Question: I'm building a Laravel 4.2 app and I'm using Creolab's Modules package. It's an app for managing company trainings, so my module is called Trainings. All works well except saving newly created trainings. The error I receive when I submit the Create New form is:
'''
Call to undefined method Roche\Trainings\Facades\TrainingFacade::save()
'''

These are my <URL>. Nothing I try seems to fix it.
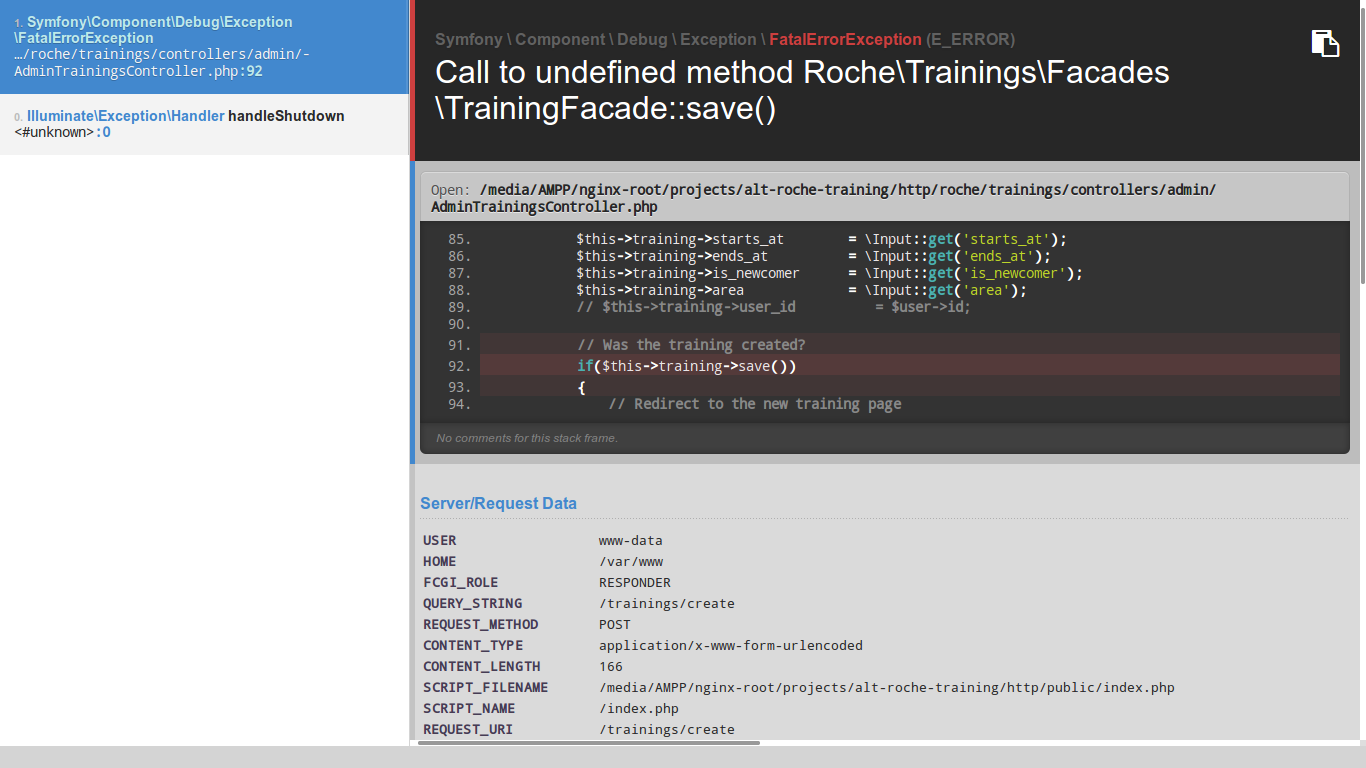
Answer: You don't need to change your facade alias here, but you have other error here.
In your 'AdminTrainingsController' you want to use 'Training' model so you import 'Training' before your class definition this way:
'''
use Training;
'''
but model 'Training' is not in root namespace, in root namespace there is 'TrainingFacade' because you probably define it in your 'app.php' file this way:
'''
'Training' => 'Roche\Trainings\Facades\TrainingFacade',
'''
That's ok, you don't need to change this facade alias.
So now, Laravel inject into your constructor not 'Training' model but 'TrainingFacade' (because 'Training' in root namespace is alias for 'TrainingFacade').
What you need here is importing correct namespace for your 'Training' model.
When we look at your 'Training' model class we see the code is:
'''
<?php namespace Roche\Trainings\Models;
class Training extends \Eloquent {
protected $guarded = array('id');
}
'''
so it's in 'Roche\Trainings\Models' namespace.
So to make it work in 'AdminTrainingsController' you need to change:
'''
use Training;
'''
into:
'''
use Roche\Trainings\Models\Training;
'''
Now Laravel will inject into constructor 'Training' model (and not 'TrainingFacade' as it was doing).
You could also make some tests, for example changing in your 'app.php' your 'TrainingFacade' alias, for example to:
'''
'TrainingFacade' => 'Roche\Trainings\Facades\TrainingFacade',
'''
but if you had 'use Training' as you had, you would get the following error:
> Class Training does not exist
because there would be no 'Training' class in global namespace now (you changed alias for facade).
And if you removed 'use Training;' completely, you would get:
> Class Roche\Trainings\Controllers\Admin\Training does not exist
because by default class is loaded from current namespace, and your 'AdminTrainingsController' is in 'Roche\Trainings\Controllers\Admin' namespace
I hope now everything is clear, if it's not you could also look at <URL> where I explained more about namespaces